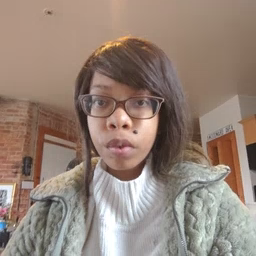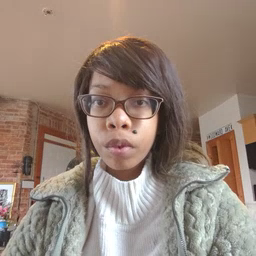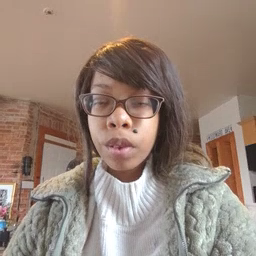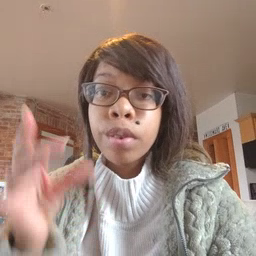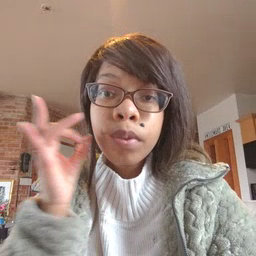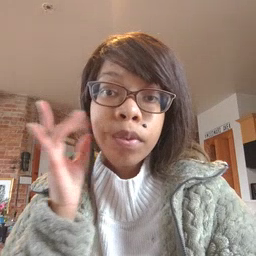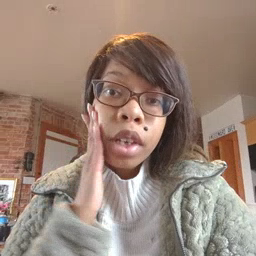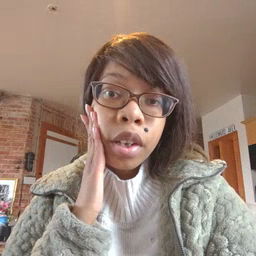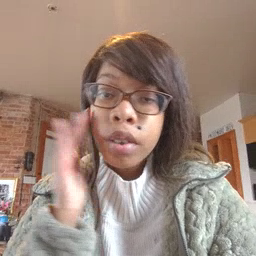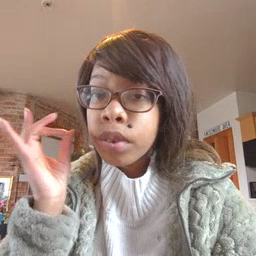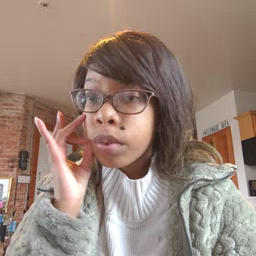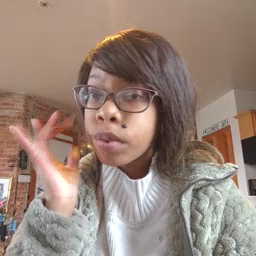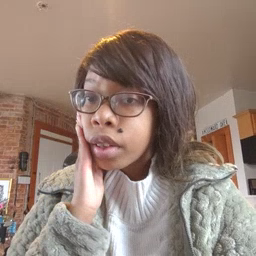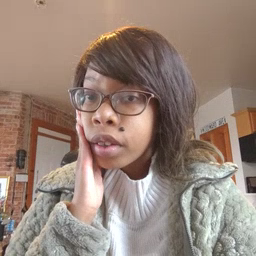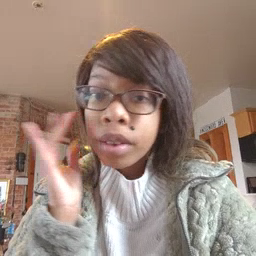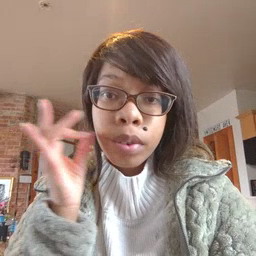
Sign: bee